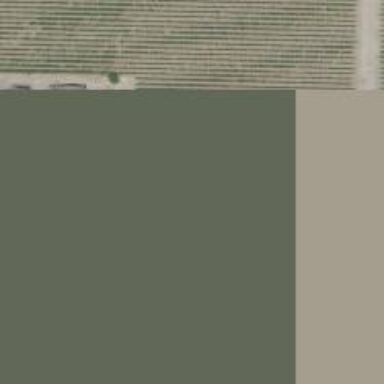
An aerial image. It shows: Vineyard where grapes are grown.